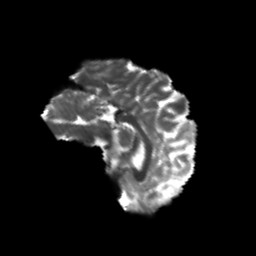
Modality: T2w
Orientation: sagittal
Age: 24
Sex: female
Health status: healthy
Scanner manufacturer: philips
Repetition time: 7.395 s
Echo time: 0.08599 s